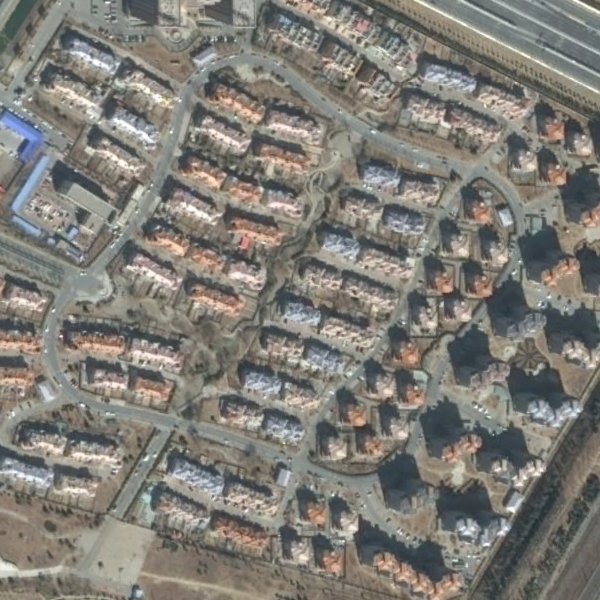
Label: DenseResidential